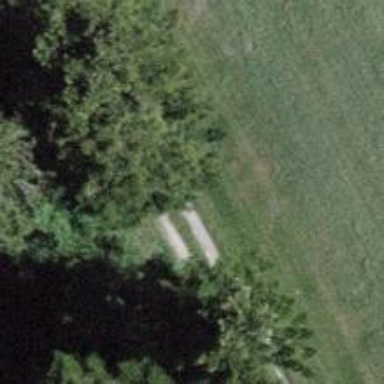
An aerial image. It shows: Track with compacted grade3 surface.